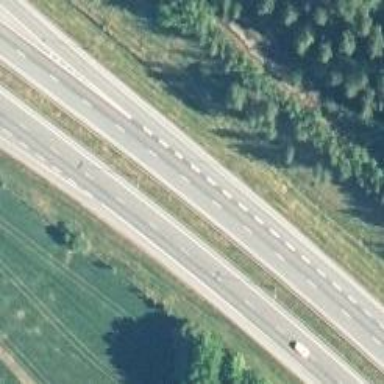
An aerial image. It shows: Motorway junction.